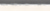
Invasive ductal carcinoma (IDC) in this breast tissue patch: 0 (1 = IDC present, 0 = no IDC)